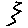
Label: zigzag